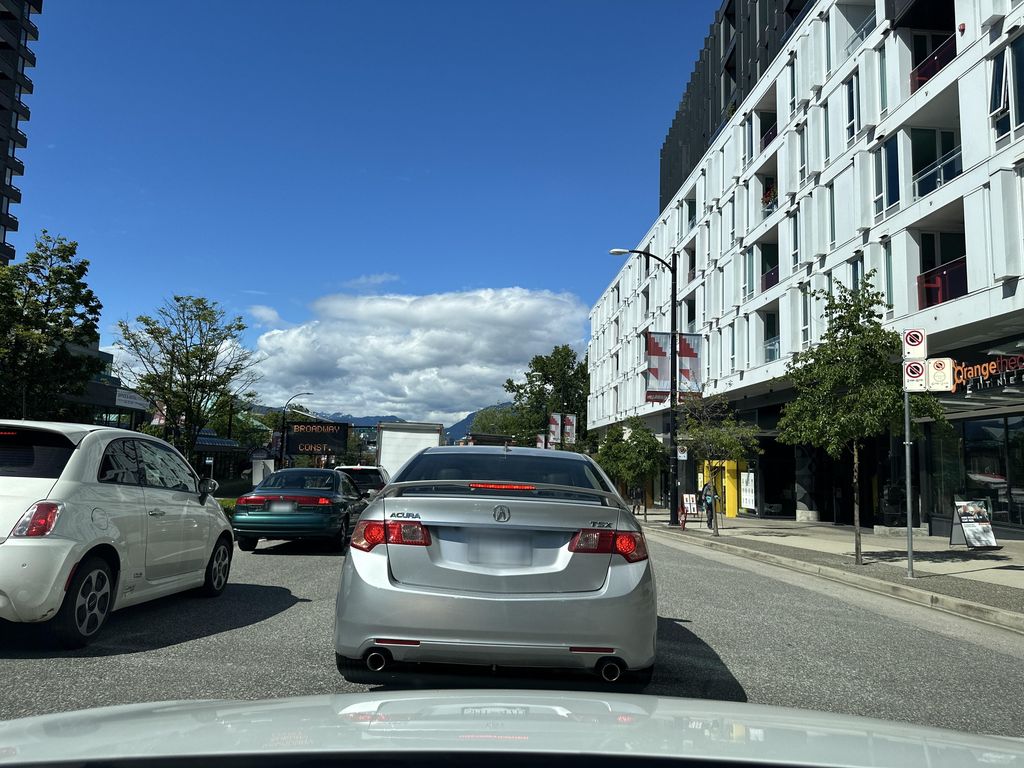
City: vancouver